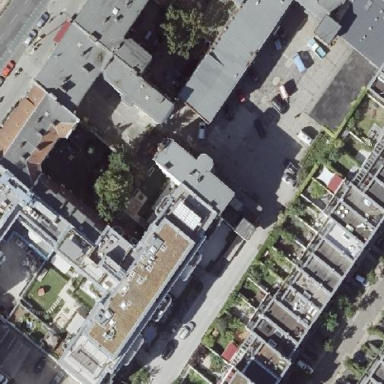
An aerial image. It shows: Residential building with grey exterior. The roof is made of red roof tiles in gambrel shape.